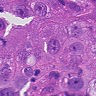
Metastatic tissue present: yes